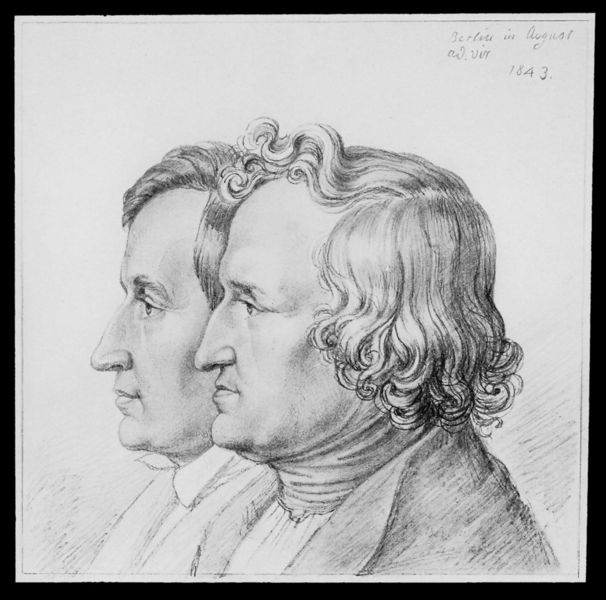
Titel: Jacob Grimm und Wilhelm Grimm
Künstler: Ludwig Emil Grimm
Institution: Hanau, Historisches Museum
Schlagwörter: kopf, schatten, köpfe, männer, profil, skizze, zeichnung, tuch, hemd, profile, augen, kragen, bildnis, portrait, porträt, mantel, locken, scheitel, graphik, romantik, nasen, zwei männer, doppelbildnis, berlin, linear, künstler, bleistift, bleistiftzeichnung, brüder, august, grimm, brüder grimm, 1843, gebrüder grimm, ludwig grimm, emil grimm, wilhelm grimm, berlin im august